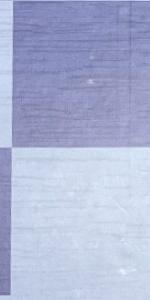
Label: Empty